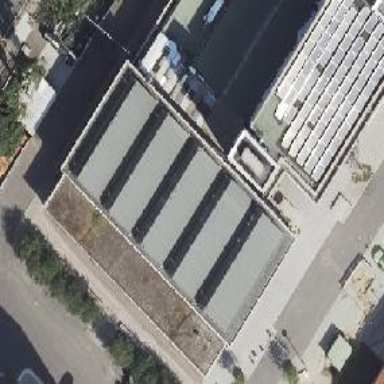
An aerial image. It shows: Close-up view of roof of building.